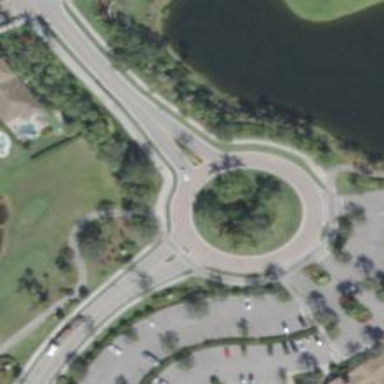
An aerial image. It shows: Residential road that intersects with roundabout.